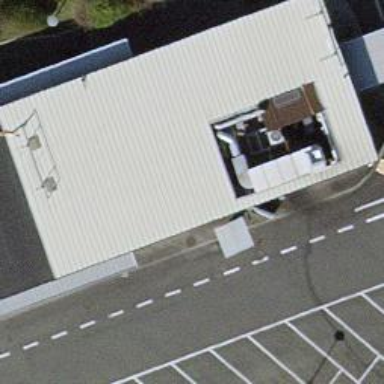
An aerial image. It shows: Fast food establishment.